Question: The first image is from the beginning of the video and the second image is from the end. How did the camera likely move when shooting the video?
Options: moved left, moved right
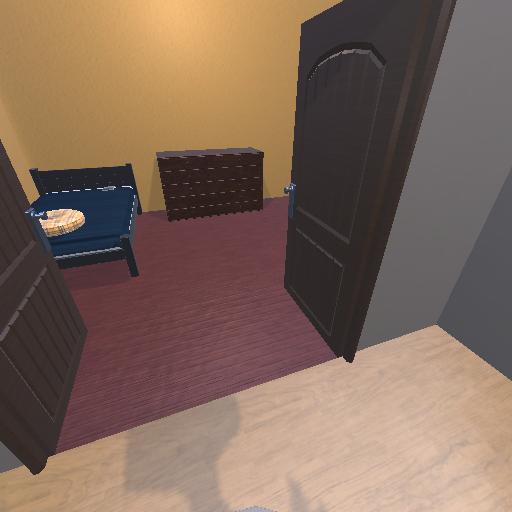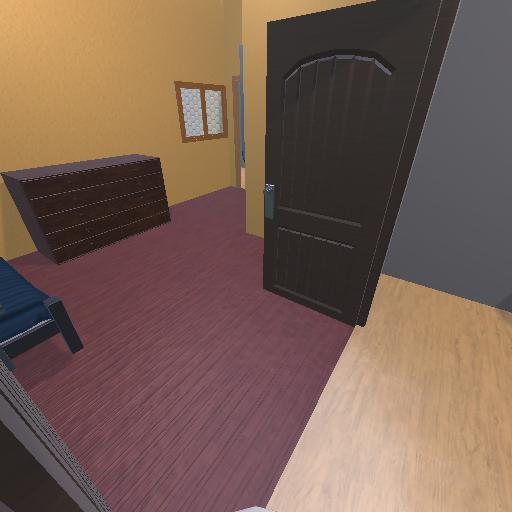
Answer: moved left